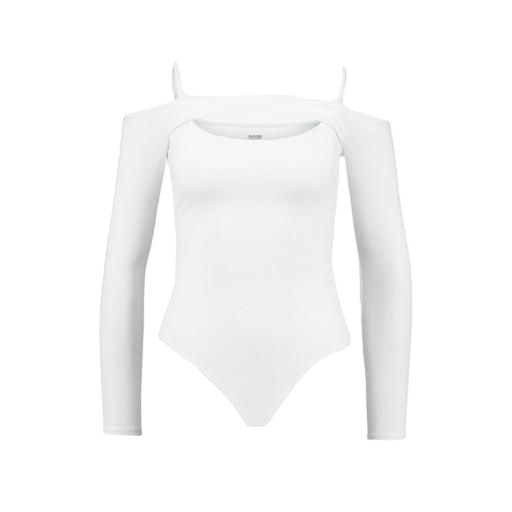
white body suit, white leotard, only white and long sleeves, white background